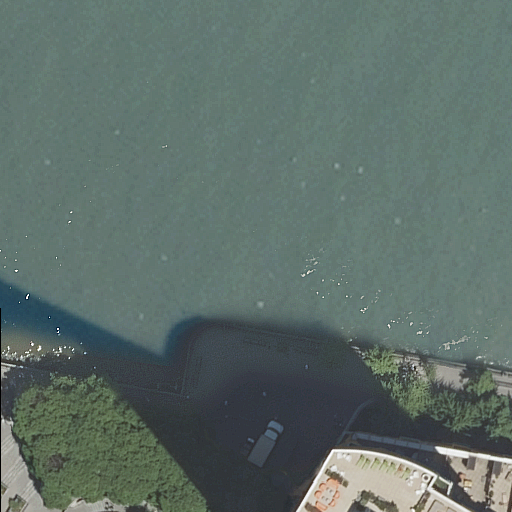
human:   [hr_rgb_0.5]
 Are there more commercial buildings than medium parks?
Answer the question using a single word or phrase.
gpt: no

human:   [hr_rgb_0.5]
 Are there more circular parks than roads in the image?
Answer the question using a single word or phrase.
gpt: no

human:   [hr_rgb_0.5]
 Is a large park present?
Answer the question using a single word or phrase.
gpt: yes

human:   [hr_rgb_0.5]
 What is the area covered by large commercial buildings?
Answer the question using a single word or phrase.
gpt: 0m2

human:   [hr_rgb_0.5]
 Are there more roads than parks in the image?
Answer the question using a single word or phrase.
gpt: yes

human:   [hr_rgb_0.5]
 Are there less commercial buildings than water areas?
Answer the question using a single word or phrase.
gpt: yes

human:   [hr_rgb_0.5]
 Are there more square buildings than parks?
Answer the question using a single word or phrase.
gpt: no

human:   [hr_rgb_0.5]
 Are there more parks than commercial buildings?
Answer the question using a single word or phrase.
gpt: yes

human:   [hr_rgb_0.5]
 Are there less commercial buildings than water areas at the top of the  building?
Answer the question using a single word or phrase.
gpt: yes

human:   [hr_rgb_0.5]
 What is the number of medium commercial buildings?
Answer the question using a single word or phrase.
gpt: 0

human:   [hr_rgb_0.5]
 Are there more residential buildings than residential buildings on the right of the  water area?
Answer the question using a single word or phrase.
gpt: no

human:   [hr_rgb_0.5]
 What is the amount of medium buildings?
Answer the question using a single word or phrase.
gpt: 0

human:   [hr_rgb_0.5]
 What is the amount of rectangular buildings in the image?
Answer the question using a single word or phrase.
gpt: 1

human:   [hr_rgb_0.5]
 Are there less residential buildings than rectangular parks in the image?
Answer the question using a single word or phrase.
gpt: no

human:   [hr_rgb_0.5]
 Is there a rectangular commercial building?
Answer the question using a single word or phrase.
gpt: no

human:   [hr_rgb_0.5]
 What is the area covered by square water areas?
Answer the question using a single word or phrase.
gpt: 0m2

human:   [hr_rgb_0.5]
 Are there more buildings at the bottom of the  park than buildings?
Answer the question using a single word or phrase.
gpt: no

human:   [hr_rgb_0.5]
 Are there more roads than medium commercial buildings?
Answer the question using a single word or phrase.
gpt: yes

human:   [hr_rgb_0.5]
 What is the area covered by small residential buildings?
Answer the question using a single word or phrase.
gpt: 0m2

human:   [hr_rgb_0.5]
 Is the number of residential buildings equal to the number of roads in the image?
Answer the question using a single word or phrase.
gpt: no

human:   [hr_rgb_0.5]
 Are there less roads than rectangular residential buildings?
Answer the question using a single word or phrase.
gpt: no

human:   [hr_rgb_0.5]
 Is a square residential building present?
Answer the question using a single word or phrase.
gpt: no

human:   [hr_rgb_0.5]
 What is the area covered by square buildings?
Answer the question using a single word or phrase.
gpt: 0m2

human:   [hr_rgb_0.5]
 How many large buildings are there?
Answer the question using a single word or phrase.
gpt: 1

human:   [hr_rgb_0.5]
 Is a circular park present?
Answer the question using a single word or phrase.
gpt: no

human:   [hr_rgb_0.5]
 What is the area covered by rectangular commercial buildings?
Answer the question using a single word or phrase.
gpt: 0m2

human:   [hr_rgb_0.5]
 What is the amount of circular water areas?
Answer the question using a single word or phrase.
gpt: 0

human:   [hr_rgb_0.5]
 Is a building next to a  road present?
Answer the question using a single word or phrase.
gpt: yes

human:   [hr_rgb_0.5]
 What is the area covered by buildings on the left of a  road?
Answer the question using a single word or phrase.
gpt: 0m2

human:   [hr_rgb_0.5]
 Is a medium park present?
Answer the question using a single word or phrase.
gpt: no

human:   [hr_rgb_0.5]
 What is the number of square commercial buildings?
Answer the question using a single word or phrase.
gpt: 0

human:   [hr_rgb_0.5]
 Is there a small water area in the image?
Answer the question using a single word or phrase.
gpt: no

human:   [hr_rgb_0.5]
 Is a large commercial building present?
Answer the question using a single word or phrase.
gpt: no

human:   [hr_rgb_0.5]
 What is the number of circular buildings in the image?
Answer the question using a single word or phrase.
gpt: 0

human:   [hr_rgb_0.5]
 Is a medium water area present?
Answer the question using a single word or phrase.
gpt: no

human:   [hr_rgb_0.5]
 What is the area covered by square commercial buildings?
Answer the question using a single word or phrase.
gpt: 0m2